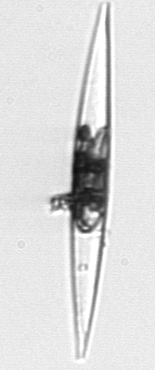
Label: pennate